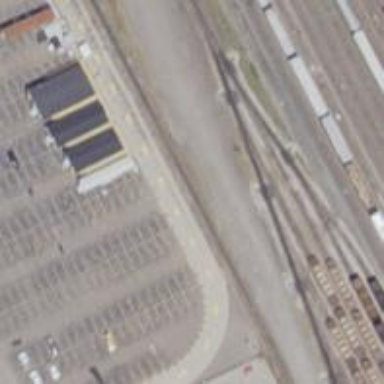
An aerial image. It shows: Railway yard used for servicing trains.